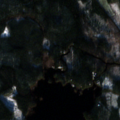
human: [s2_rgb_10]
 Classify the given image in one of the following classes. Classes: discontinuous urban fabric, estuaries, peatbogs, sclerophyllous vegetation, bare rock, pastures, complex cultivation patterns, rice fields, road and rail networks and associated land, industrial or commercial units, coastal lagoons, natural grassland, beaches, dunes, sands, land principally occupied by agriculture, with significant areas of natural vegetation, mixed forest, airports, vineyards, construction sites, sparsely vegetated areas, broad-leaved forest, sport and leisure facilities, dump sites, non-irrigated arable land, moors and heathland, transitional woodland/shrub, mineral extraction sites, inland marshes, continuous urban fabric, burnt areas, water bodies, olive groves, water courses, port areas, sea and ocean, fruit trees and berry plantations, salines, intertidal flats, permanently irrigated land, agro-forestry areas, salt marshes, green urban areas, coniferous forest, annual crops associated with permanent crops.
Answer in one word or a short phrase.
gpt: coniferous forest, transitional woodland/shrub, water bodies